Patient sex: M
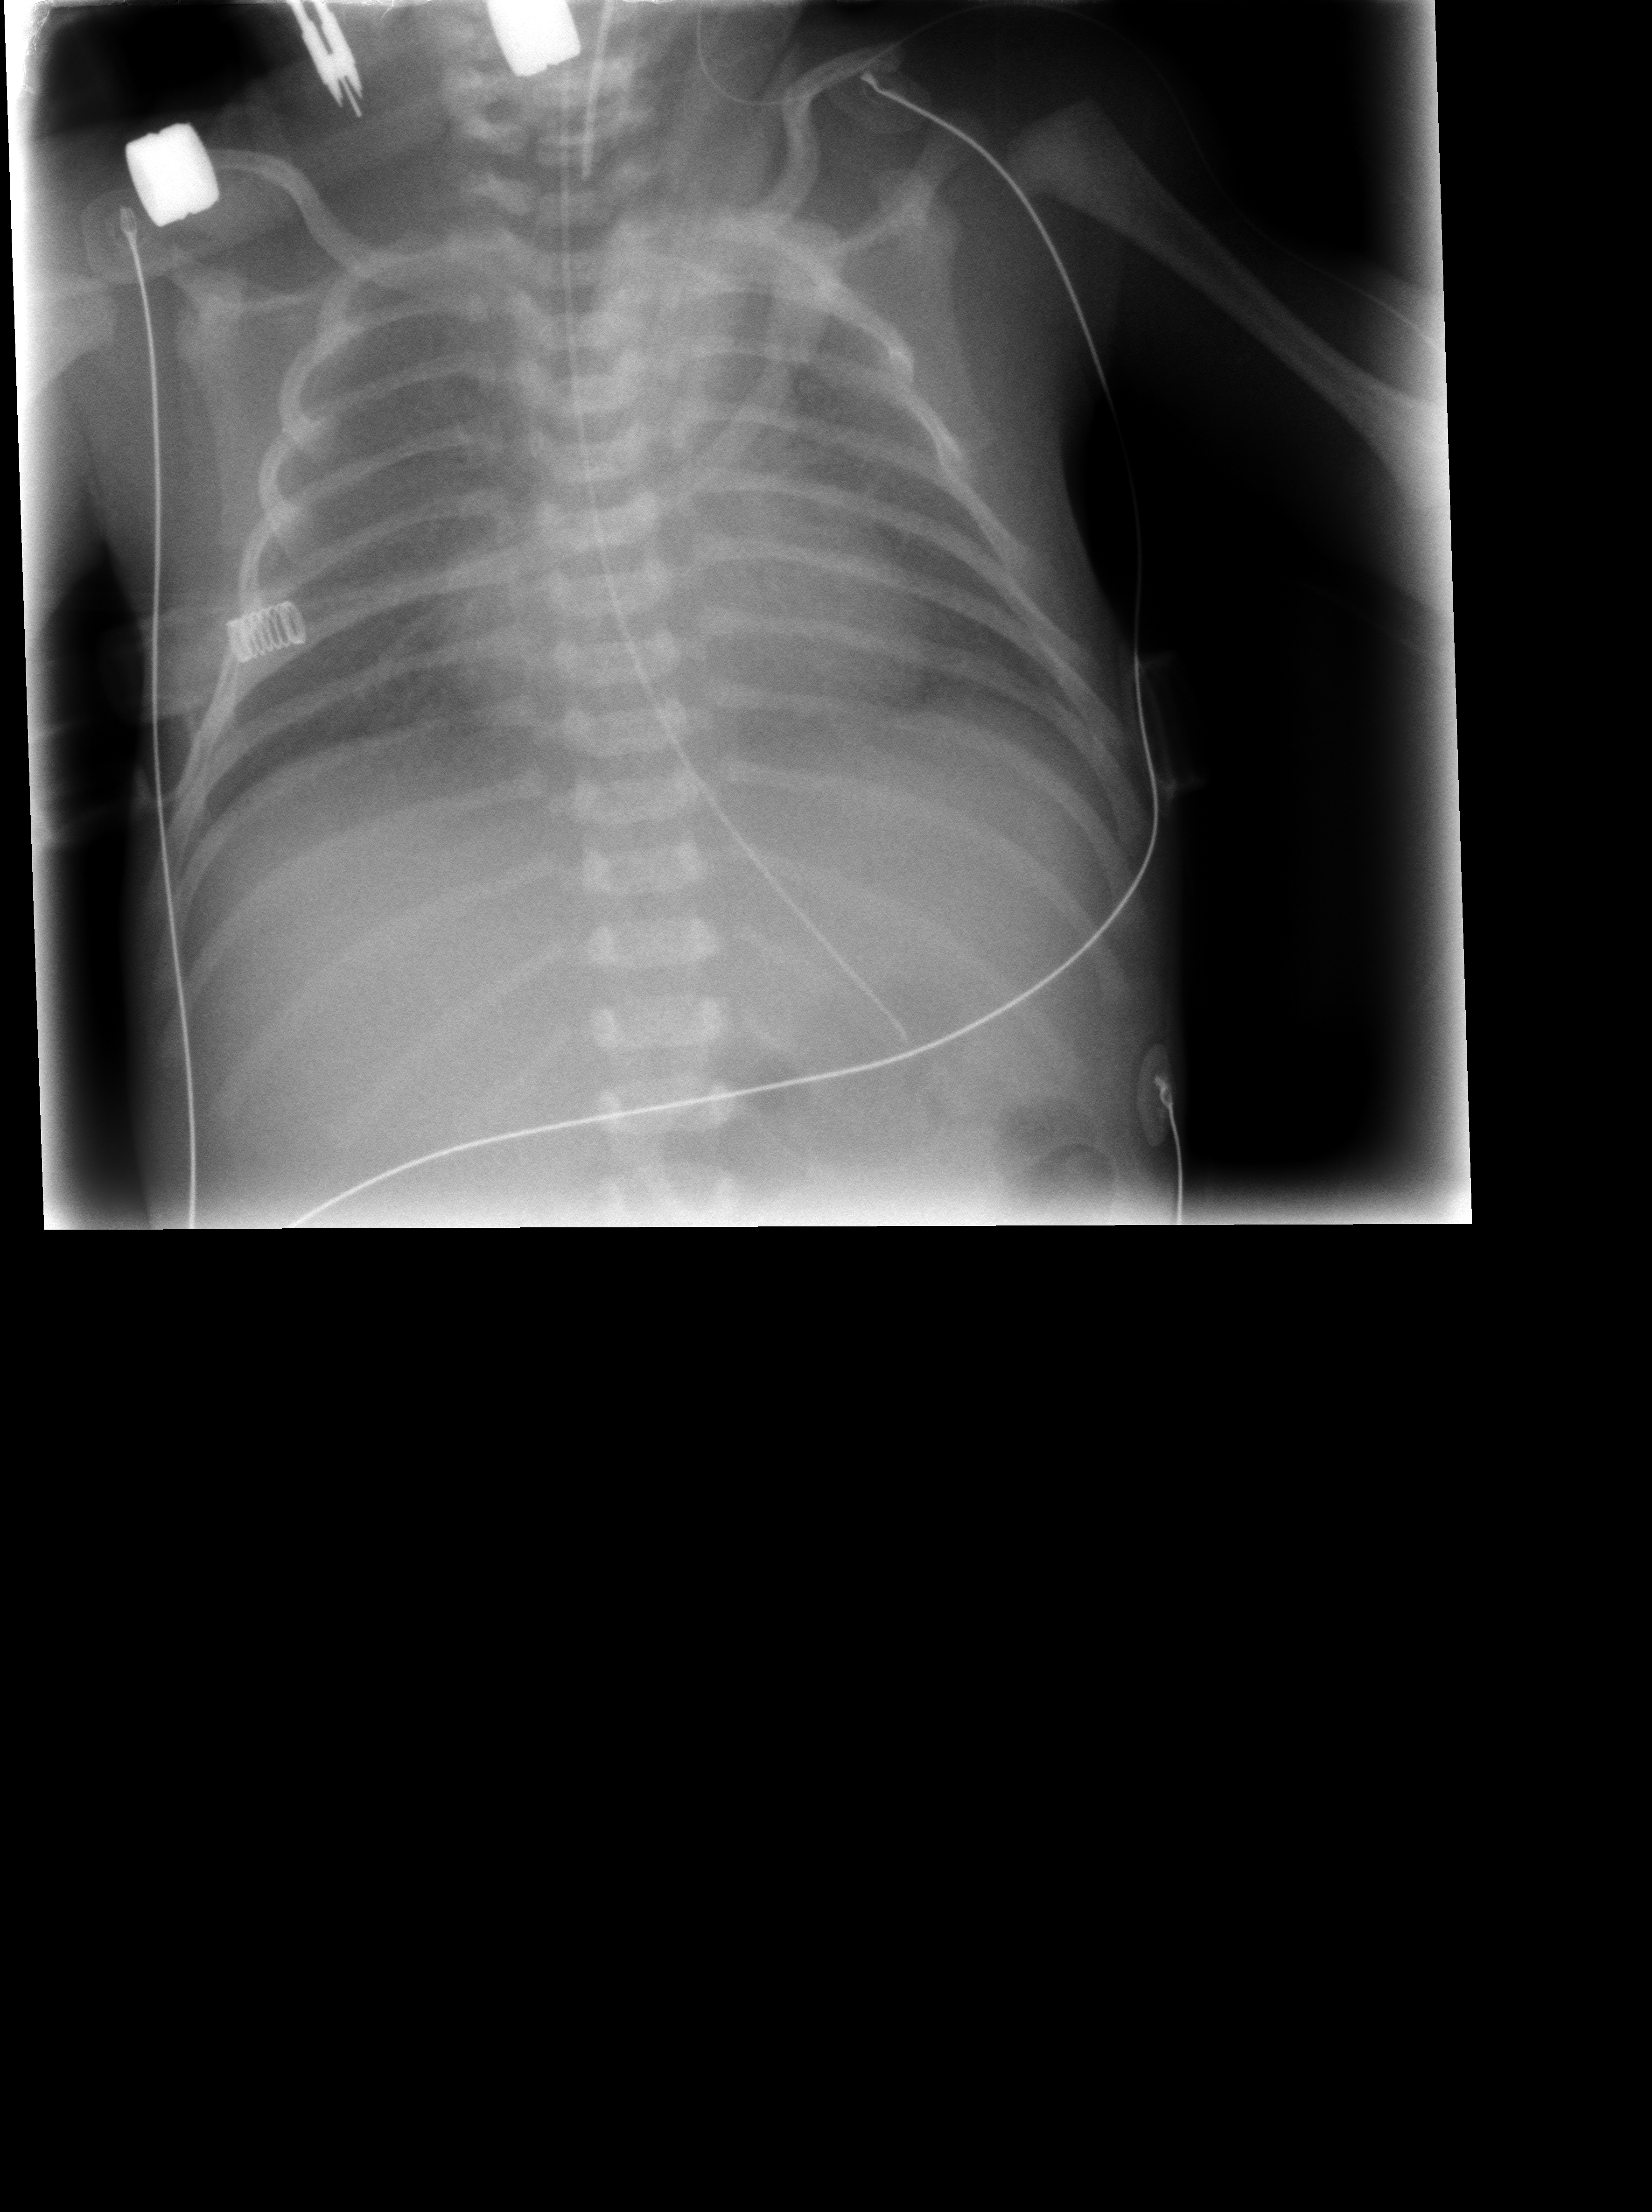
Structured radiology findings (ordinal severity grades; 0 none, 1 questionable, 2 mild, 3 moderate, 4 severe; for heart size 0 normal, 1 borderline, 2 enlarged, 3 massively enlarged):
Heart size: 1
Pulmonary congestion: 0
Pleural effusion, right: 0
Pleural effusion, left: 0
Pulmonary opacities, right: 0
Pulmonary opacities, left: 0
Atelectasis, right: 2
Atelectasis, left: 2